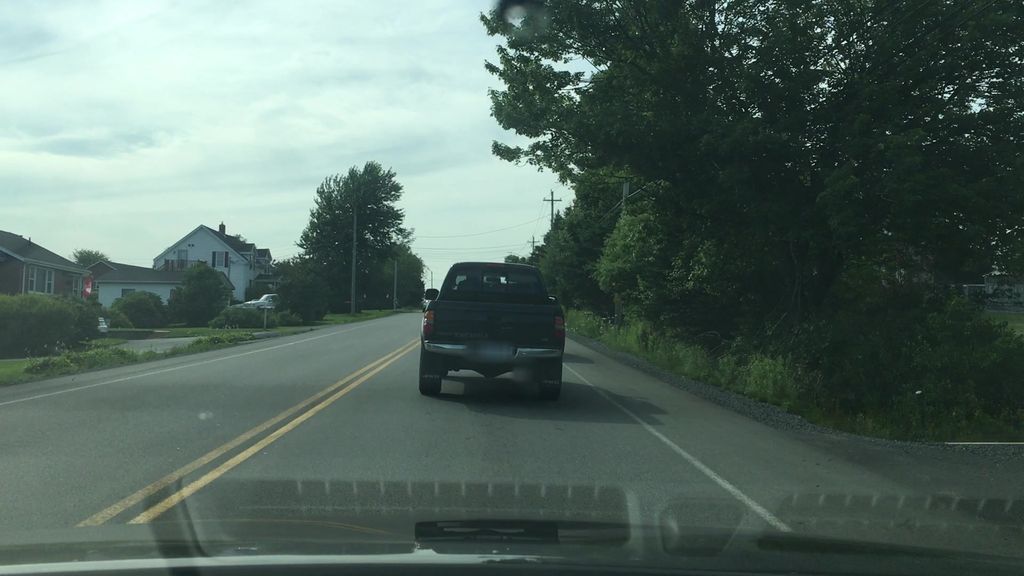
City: halifax